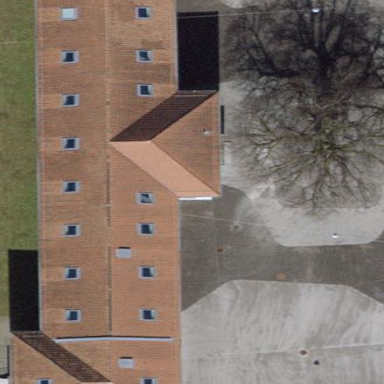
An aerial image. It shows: Apartments building with gabled tile roof.